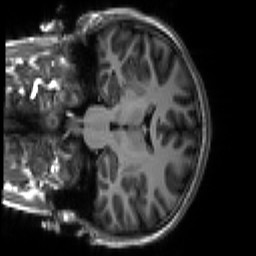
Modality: T1w
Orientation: coronal
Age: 18
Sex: male
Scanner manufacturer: siemens
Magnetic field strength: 3 T
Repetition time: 2.3 s
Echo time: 0.00267 s